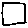
Label: square